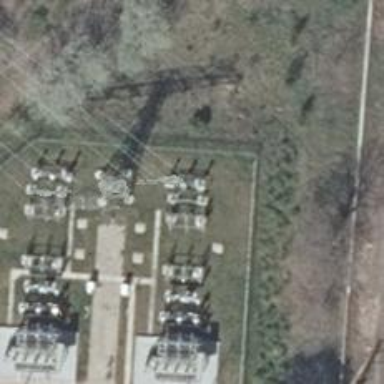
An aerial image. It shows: Three cables of power line.